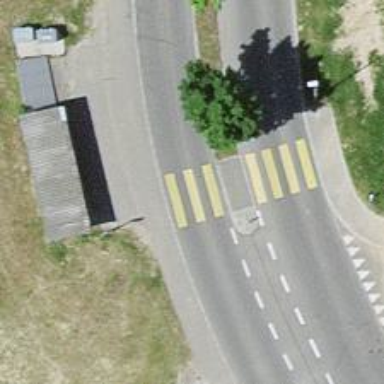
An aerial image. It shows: Secondary road with asphalt surface.